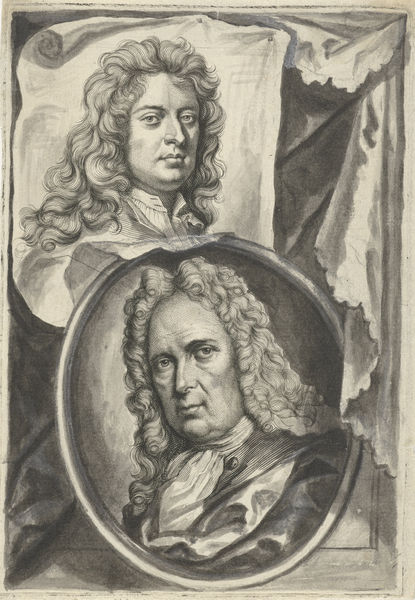
Titel: Portret van Godfried Kneller en Gerard Hoet
Künstler: Jacob Houbraken
Standort: Amsterdam
Institution: Rijksmuseum
Schlagwörter: mann, menschen, frisur, männer, zeichnung, malerei, barock, vorhang, haare, blatt, perücke, medaillon, radierung, kupfer, bleistift, goethe, kupferstich, perrücke, gothe, freundlicher blick